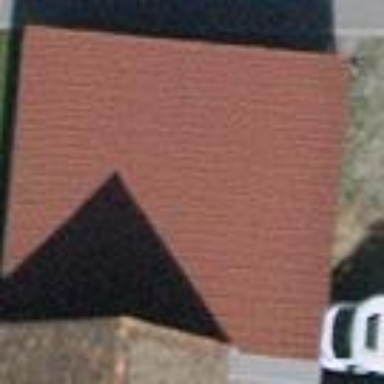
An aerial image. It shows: View of roof of building.